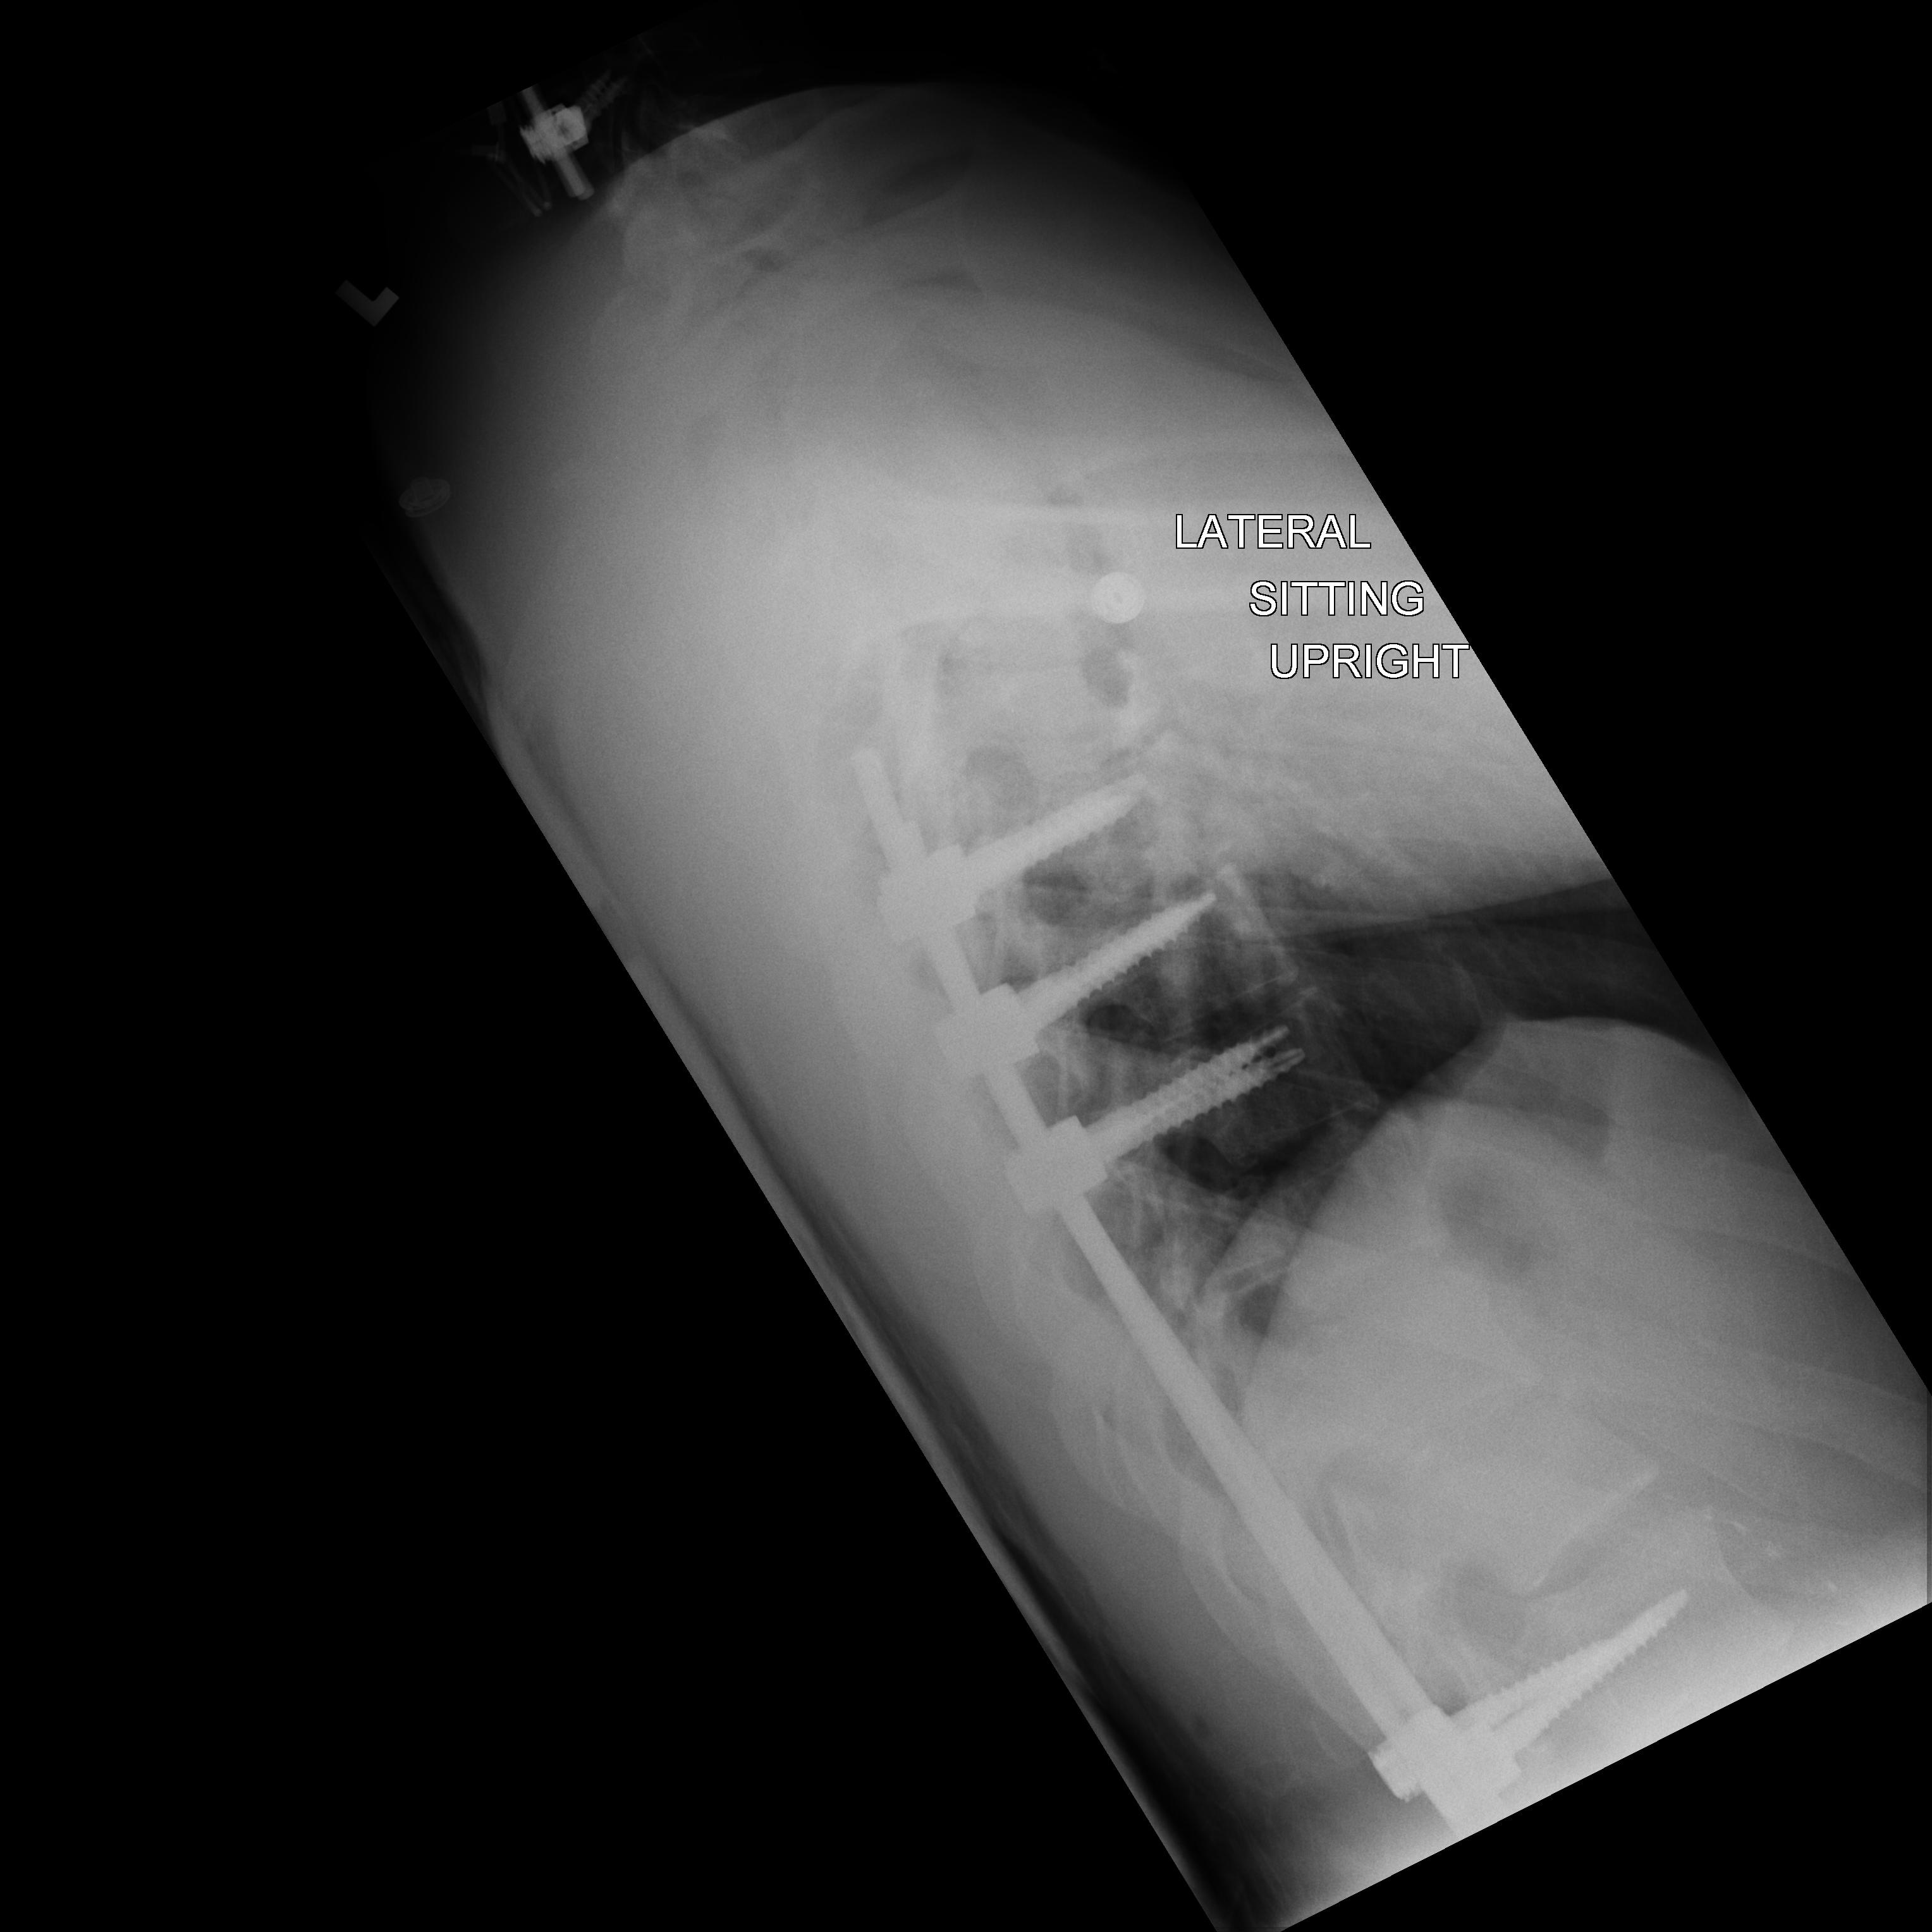
View: LATERAL
Implant manufacturer: orthofix firebird